Question: Valgrind installed using brew.
'''
#include <stdio.h>
#include <stdlib.h>
int main()
{
return 0;
}
gcc -g -o hello hello.c
valgrind --tool=memcheck --leak-check=yes ./hello
'''

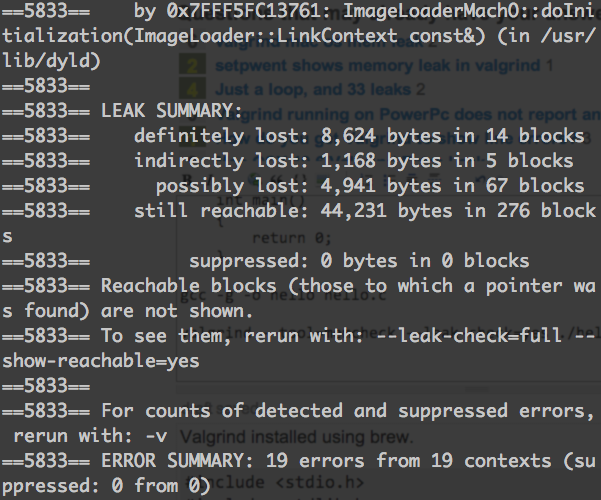
Answer: This is not a memory leak you need to worry about. ImageLoader is part of the OS X runtime and is responsible for loading binaries and dynamic libraries. It allocates some memory once, during initialization and forgets about it, but it's harmless because it's a small block of memory allocated only once. And it does a bunch of things that Valgrind doesn't like but that aren't incorrect. You should <URL>.